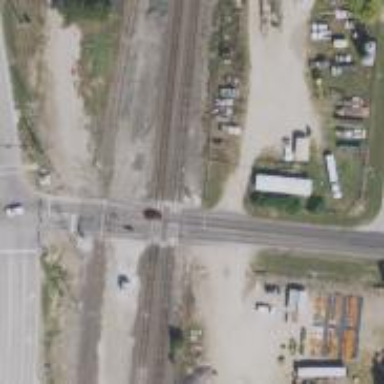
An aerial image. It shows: Level crossing along the railway.